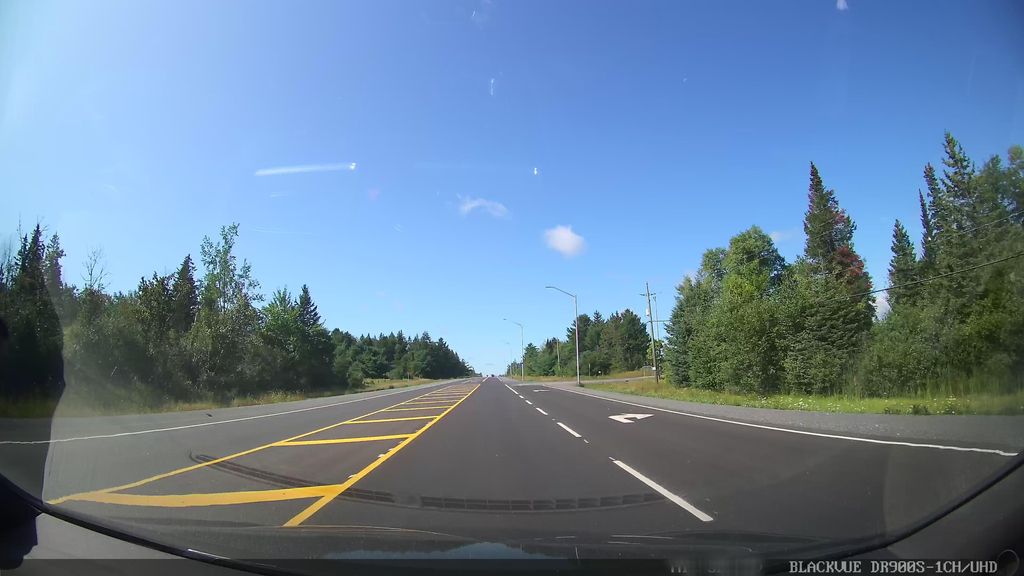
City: ottawa-gatineau